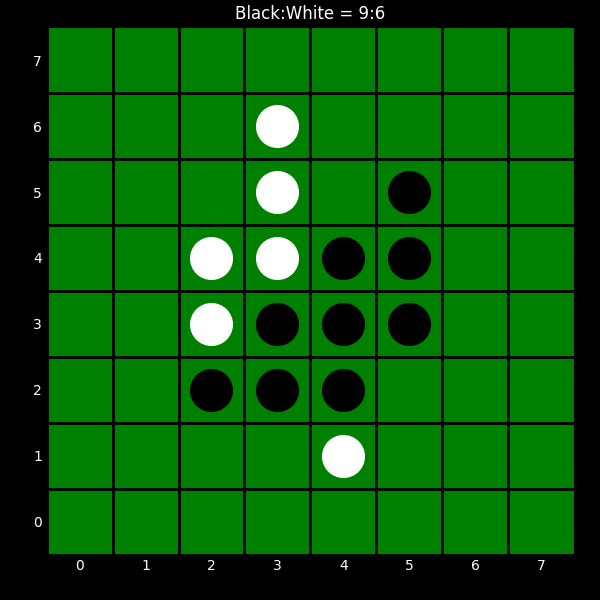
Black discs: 9
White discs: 6